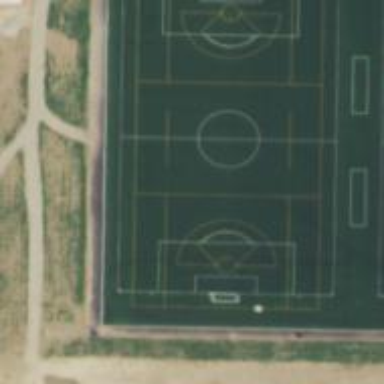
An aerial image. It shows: Soccer pitch with artificial turf designed for leisure and sports activities.